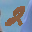
Label: 2